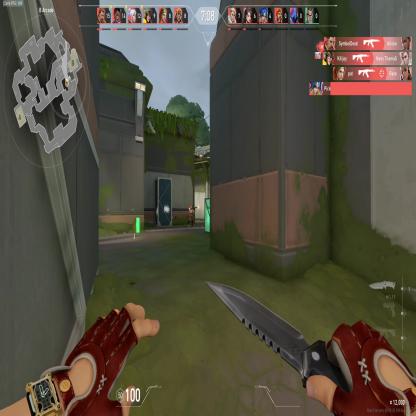
Label: enemy